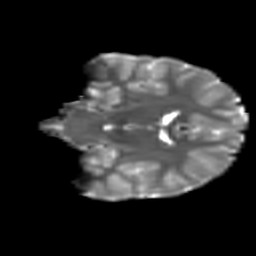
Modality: T2w
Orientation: coronal
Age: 12
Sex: male
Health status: ill
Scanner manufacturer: ge
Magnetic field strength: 3 T
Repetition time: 7.5 s
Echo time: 0.079 s